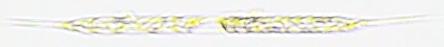
Label: Rhizosolenia